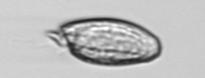
Label: Katodinium_or_Torodinium